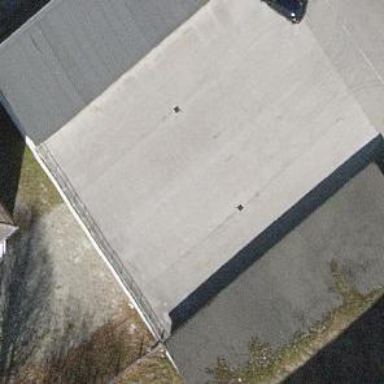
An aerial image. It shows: Flat roofed garages.